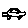
Label: car